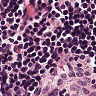
Metastatic tissue present: no